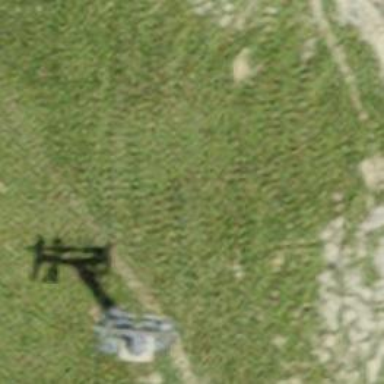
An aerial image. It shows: Pylon used for aerialway.